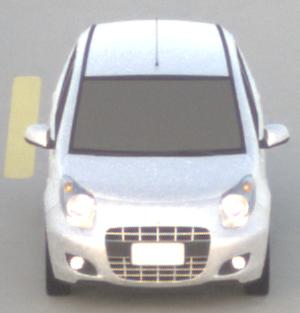
Make: Suzuki
Model: Alto 1.0
Detailed model: Alto (V)
Model produced from: 2011/02
Model produced until: 2011/03
Doors: 5
Color: white
Road condition: dry road
Daytime: sunrise or sunset
Contrast: low contrast